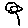
Label: flower